Question: I recently started a project in Visual Studio 2013 and I referenced a few DLLs from my old project in Excel. Everything was referenced just fine at first, but then when I started up my PC today I noticed that MSForms was no longer recognized even though it was referenced.
I've tried rebuilding the project, restarting the project, starting a new project, resetting settings to default, deleting settings files and reinstalling Visual Studio, restarting my PC, reinstalling Visual Studio with old settings, moving the DLL and referencing it again, tried running the program in 32 bit mode, etc.
I've been messing with this issue for several hours, and I've been Googling and checking these forums for possible solutions. The strange thing about it, is that this a default Windows DLL, it's not downloaded... Also this DLL works just fine in the Excel-VBA, but it refuses to work in Visual Studio 2013.
At first I thought it was just MSForms, but after checking through some of the other referenced DLLs I noticed that Winhttp and a few other ones were not working either, but.. Imagemagick works fine, and that is a 3rd party library. At this point I am stumped, anyways I'll toss some code and images of the references in the area below.
'''
Dim test As MSForms.DataObject <--- Tells me that it isn't defined
'''
These are the references that are currently in the program, so it seems like it has been referenced and yet it doesn't seem to actually load.

Update:
Winhttp seems to be working now, but MSForms is still broken. MSForms still works perfectly fine in Excel, and yet Visual Studio has an issue with it.
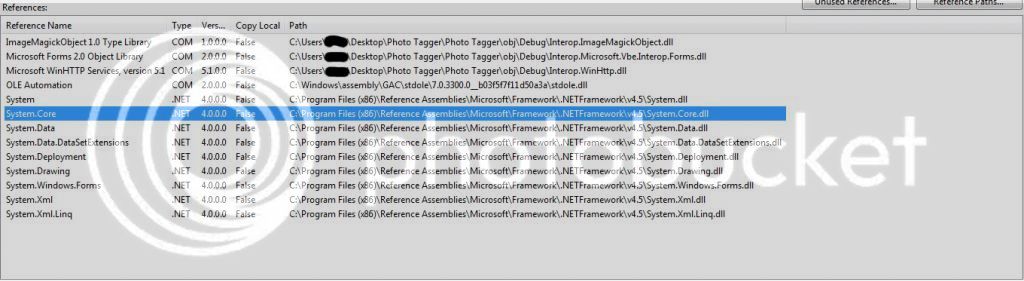
Answer: The namespace name for the declarations in that COM server is 'MSForms'. Your old project might have accidentally relied on a temporary type library that VBA generates named "MSForms.exd". That was a bad idea, that file of course is highly unlikely to still be around. So this code is expected to not compile.
Copy/paste this at the top of the source code file to get ahead:
'''
Imports MSForms = Microsoft.Vbe.Interop.Forms
'''